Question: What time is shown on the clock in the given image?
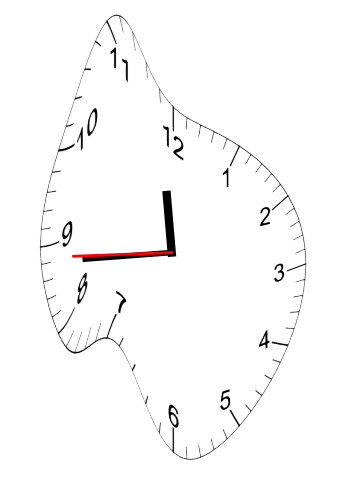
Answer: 11:43:44